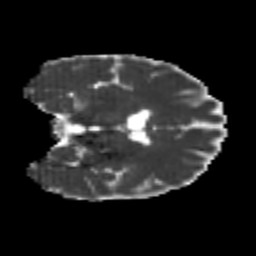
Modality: MD
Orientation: coronal
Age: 22
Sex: male
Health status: healthy
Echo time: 0.074 s